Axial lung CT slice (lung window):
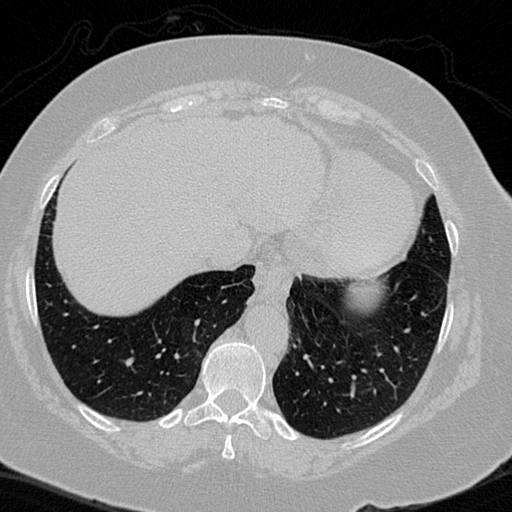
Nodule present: no